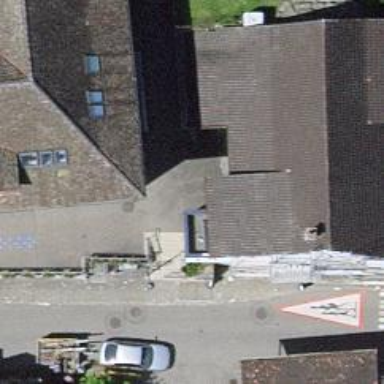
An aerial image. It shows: Set of steps on the road.